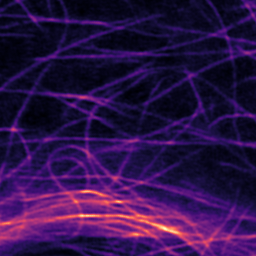
Label: Super-resolution Microtubules image